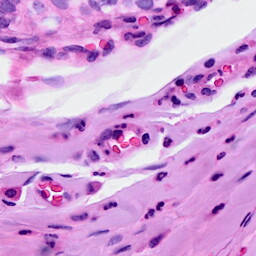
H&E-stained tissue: Breast